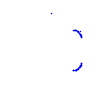
Particle: pion